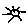
Label: sun